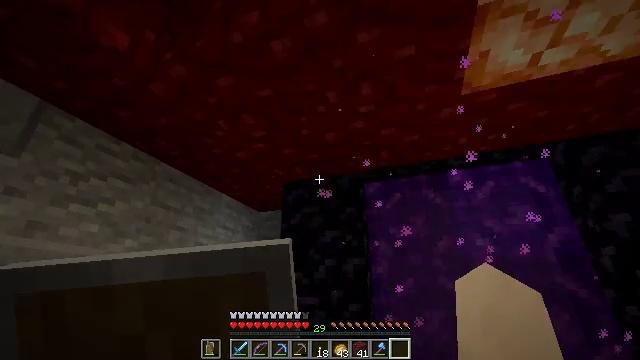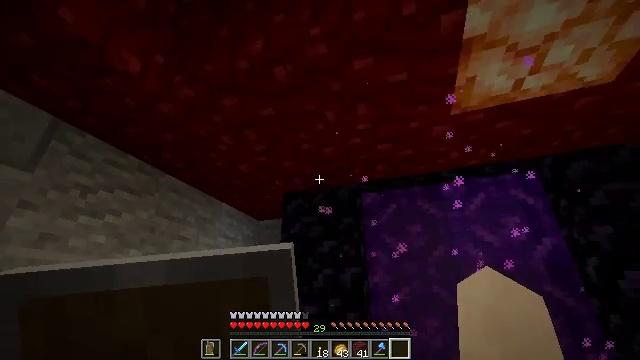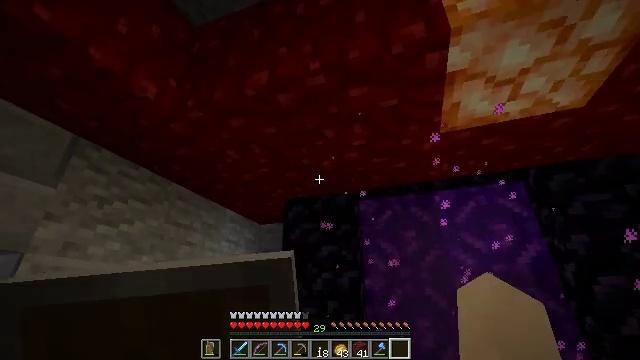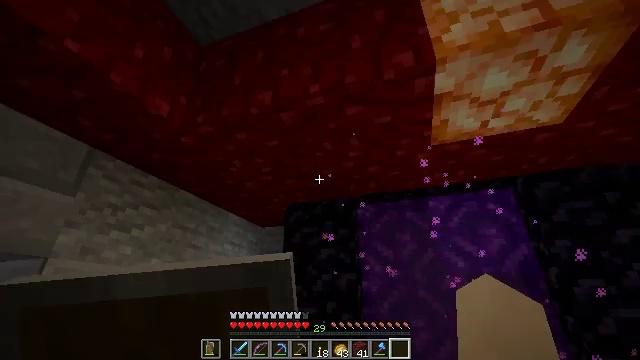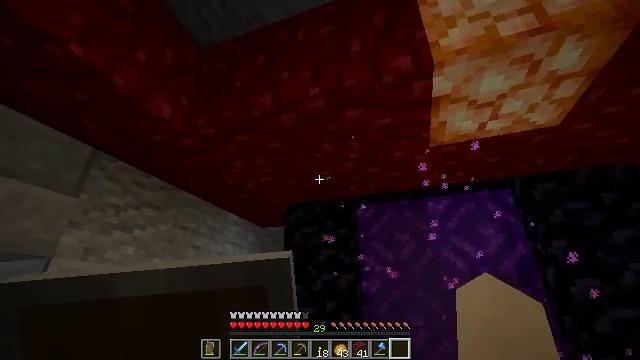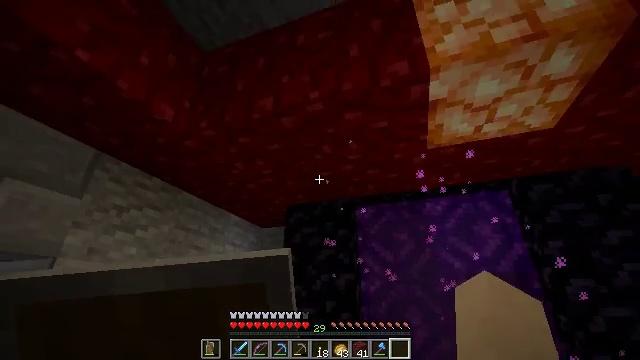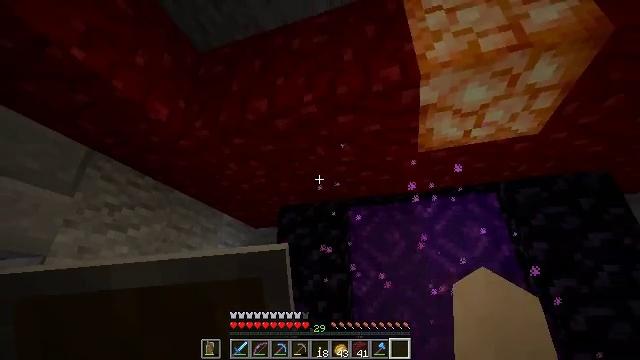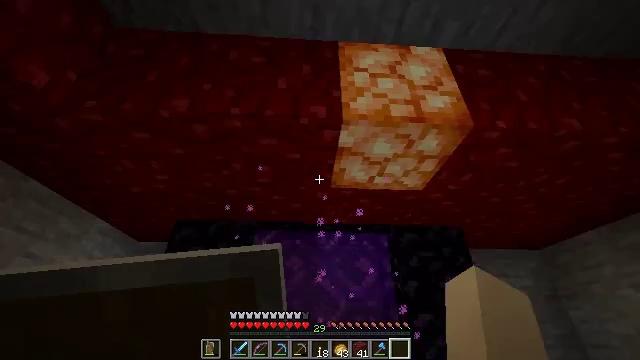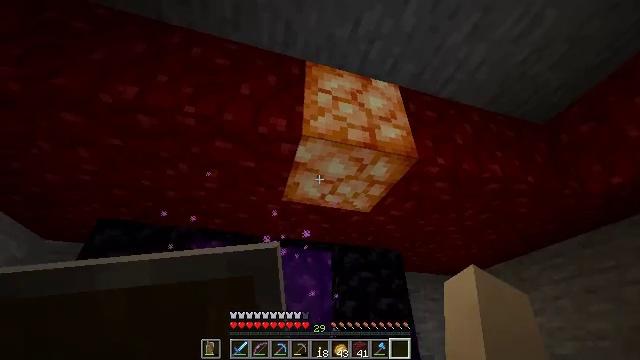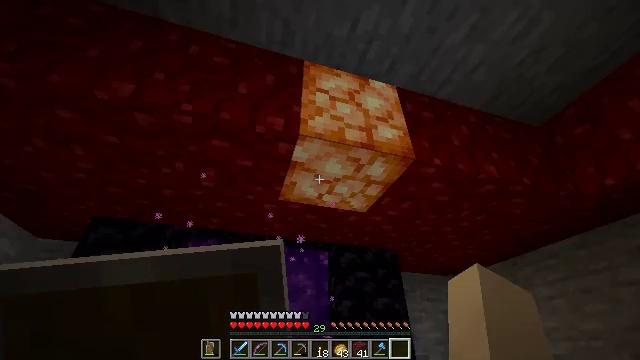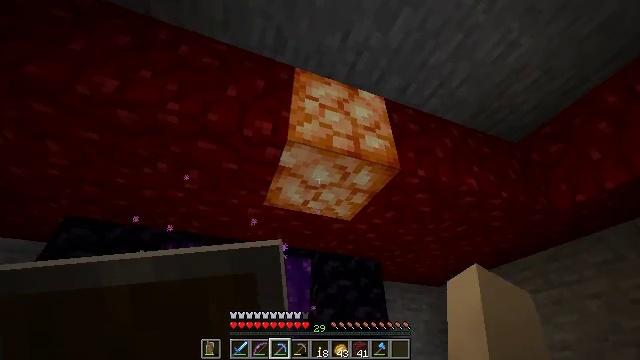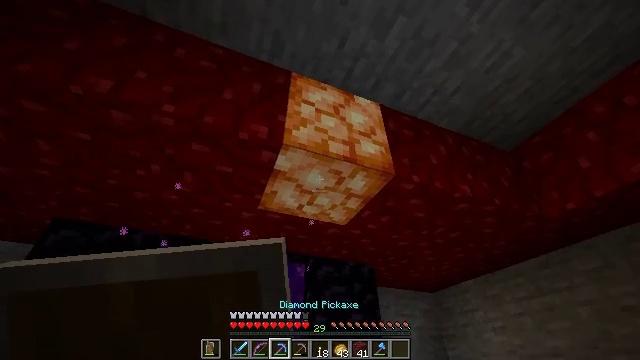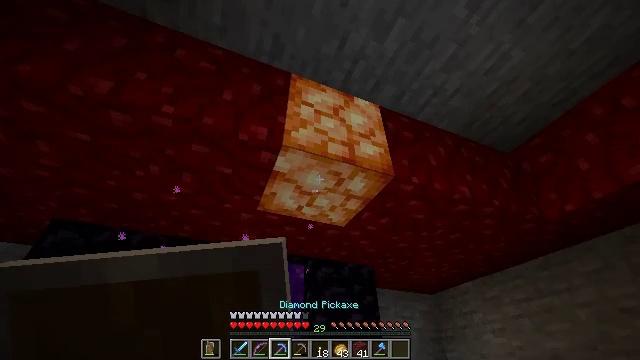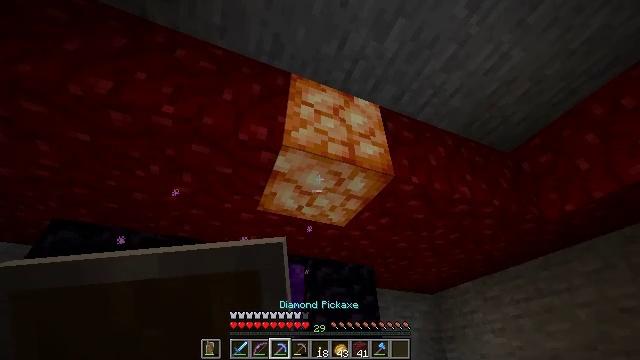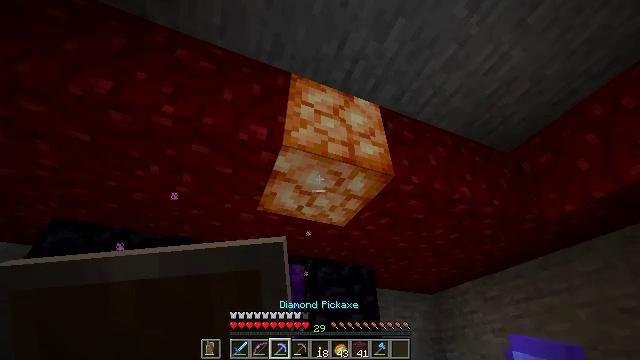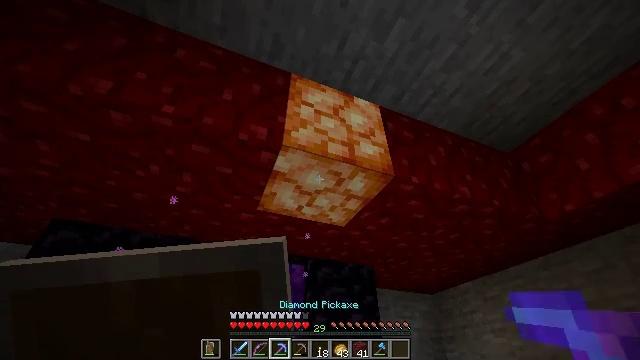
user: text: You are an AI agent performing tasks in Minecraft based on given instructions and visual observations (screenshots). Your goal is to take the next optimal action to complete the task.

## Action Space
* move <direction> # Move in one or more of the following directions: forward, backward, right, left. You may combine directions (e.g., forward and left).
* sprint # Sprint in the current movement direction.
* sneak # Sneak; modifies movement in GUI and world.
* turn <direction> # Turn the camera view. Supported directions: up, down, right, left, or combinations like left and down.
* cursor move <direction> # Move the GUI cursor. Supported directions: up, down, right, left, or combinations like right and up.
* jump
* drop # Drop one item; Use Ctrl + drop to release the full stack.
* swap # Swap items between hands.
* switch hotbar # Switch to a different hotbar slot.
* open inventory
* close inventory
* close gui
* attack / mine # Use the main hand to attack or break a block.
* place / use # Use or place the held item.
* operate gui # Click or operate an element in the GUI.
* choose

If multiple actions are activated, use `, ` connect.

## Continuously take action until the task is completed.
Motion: motion action
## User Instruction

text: Break the glowing shroomlight.
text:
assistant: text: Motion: move back, turn up
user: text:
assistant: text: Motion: move back
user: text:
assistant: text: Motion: no_op
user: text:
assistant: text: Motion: no_op
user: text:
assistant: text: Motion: no_op
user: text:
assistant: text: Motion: turn right
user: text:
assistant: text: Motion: turn right and up
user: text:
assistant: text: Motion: turn right and up
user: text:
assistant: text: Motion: no_op
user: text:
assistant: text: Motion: turn right and up, switch to hotbar 3
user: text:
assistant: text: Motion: turn right and up, switch to hotbar 3
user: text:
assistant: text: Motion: no_op
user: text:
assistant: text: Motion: no_op
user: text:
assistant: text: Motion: no_op
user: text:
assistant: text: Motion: no_op
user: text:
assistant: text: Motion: no_op
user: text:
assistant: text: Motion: no_op
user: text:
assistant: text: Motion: no_op
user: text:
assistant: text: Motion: no_op
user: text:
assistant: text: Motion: no_op
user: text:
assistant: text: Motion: no_op
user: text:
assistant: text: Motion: no_op
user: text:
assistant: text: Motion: no_op
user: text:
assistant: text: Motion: no_op
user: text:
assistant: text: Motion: no_op
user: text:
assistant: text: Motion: no_op
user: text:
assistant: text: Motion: no_op
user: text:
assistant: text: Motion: no_op
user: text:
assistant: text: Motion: no_op
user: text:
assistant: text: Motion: no_op